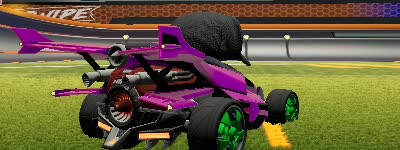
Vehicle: aftershock